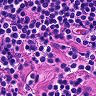
Metastatic tissue present: no